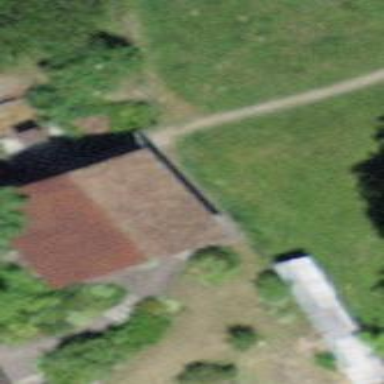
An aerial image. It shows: Rural barn.